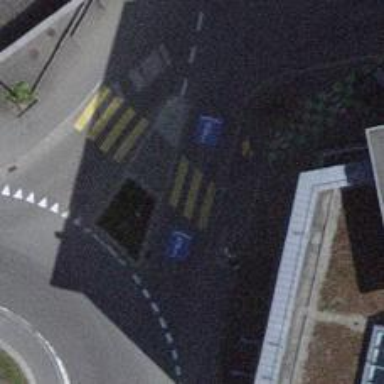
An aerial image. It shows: Footway with zebra crossing.